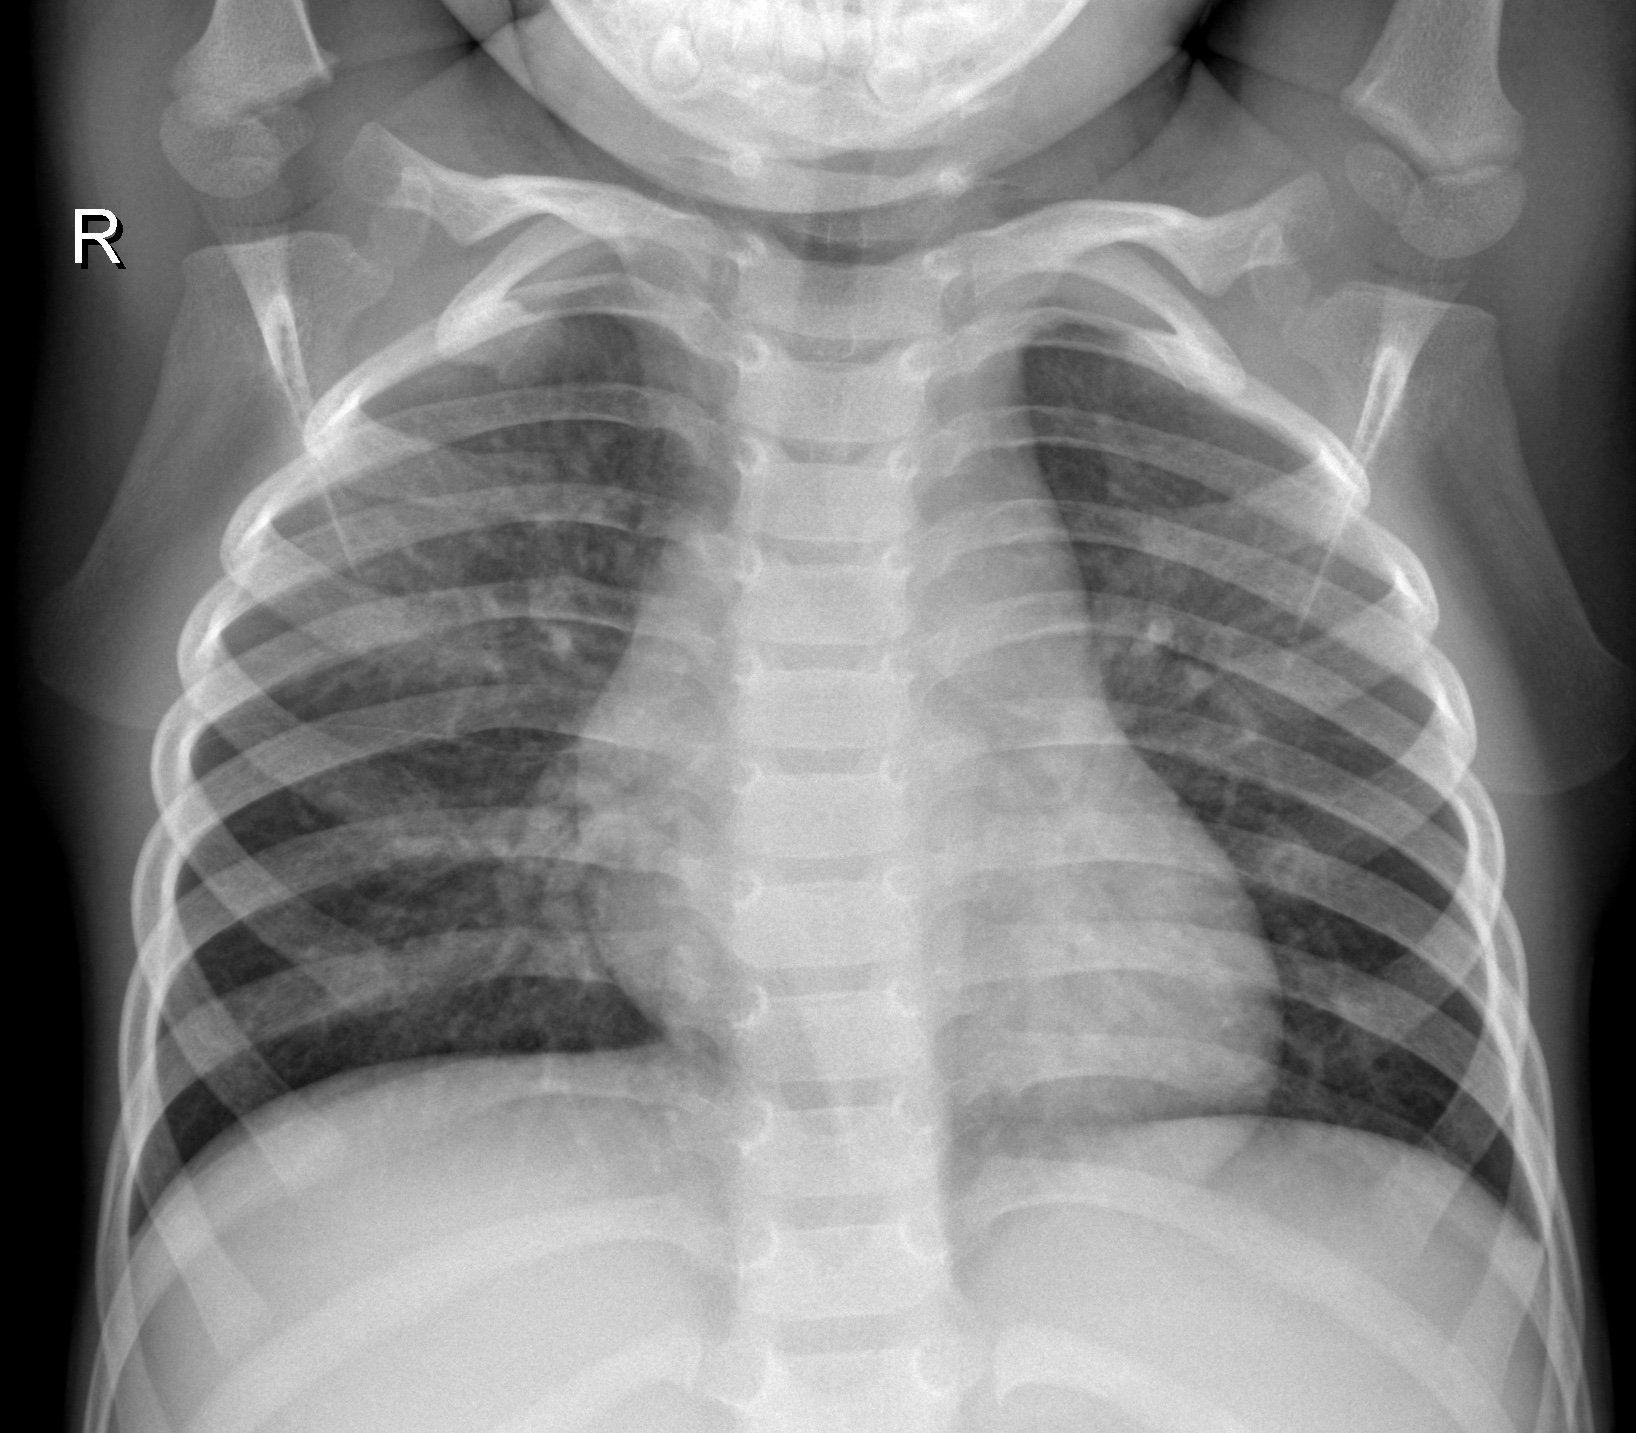
Diagnosis: NORMAL